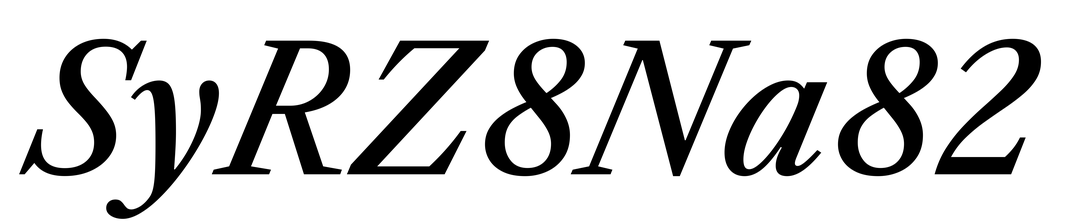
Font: LibreCaslonText-Italic_Medium_Italic